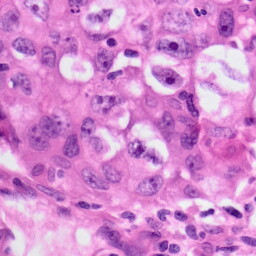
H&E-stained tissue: Lung